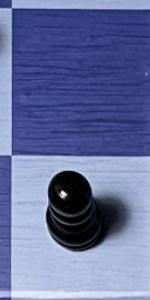
Label: Pawn_Black